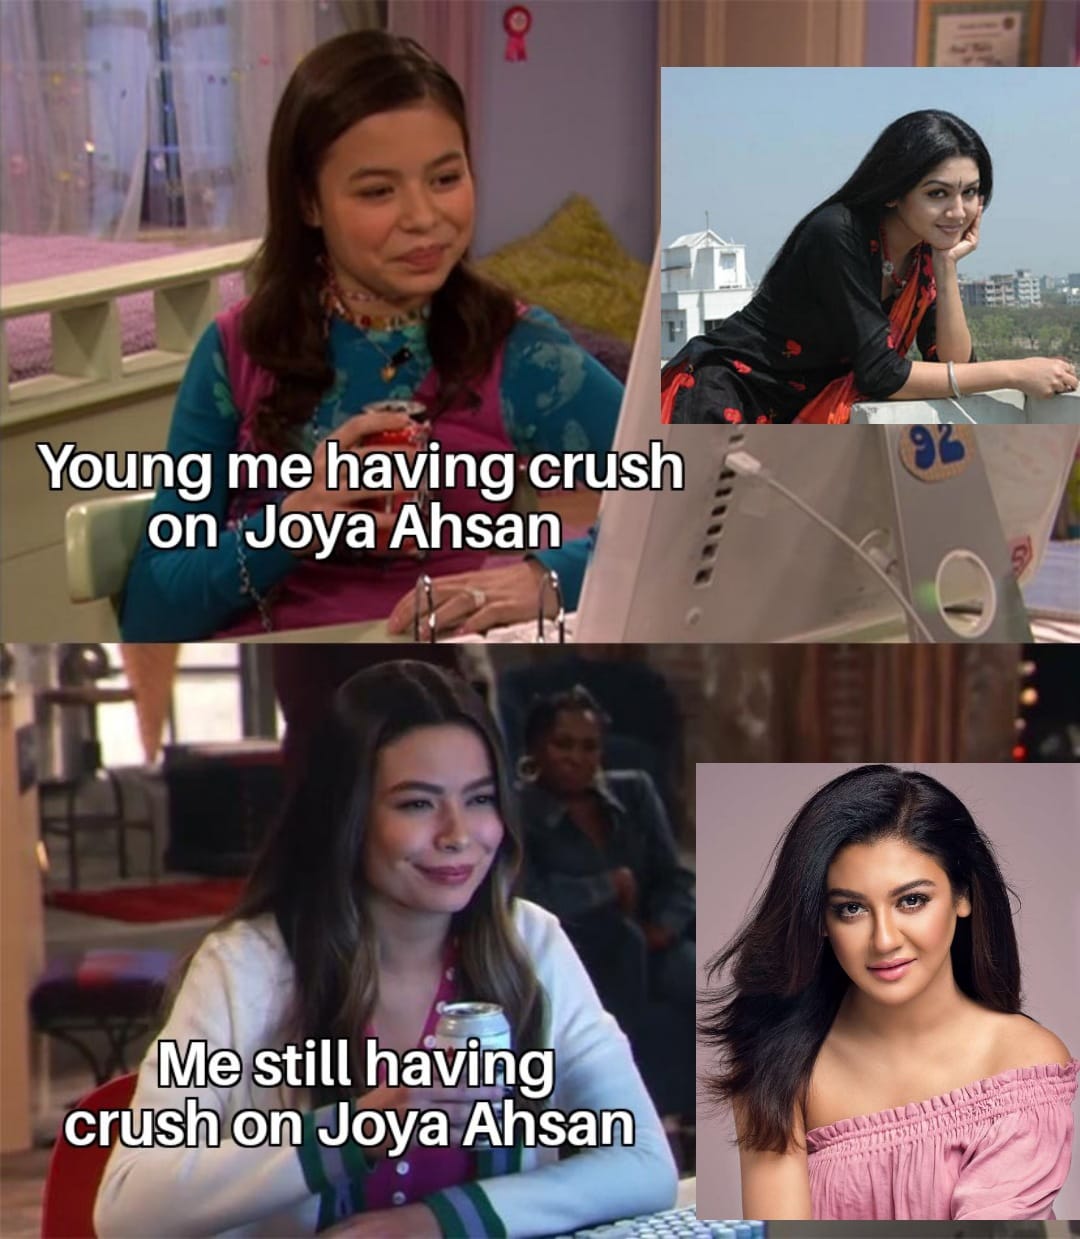
Caption: Young me having crush on Joya Ahsan     Me still having crush on Joya Ahsan
Label: non-hate